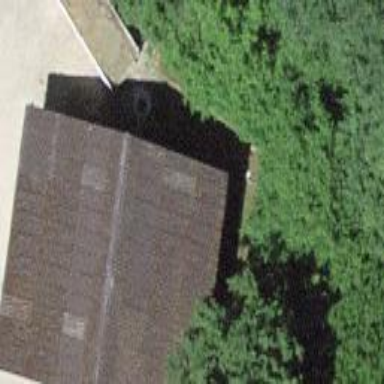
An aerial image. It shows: Shed building.